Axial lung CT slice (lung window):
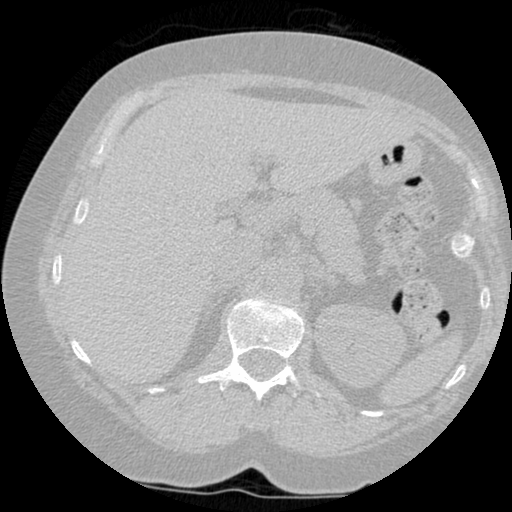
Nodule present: no